Milling tool wear sample.
Tool blade image: 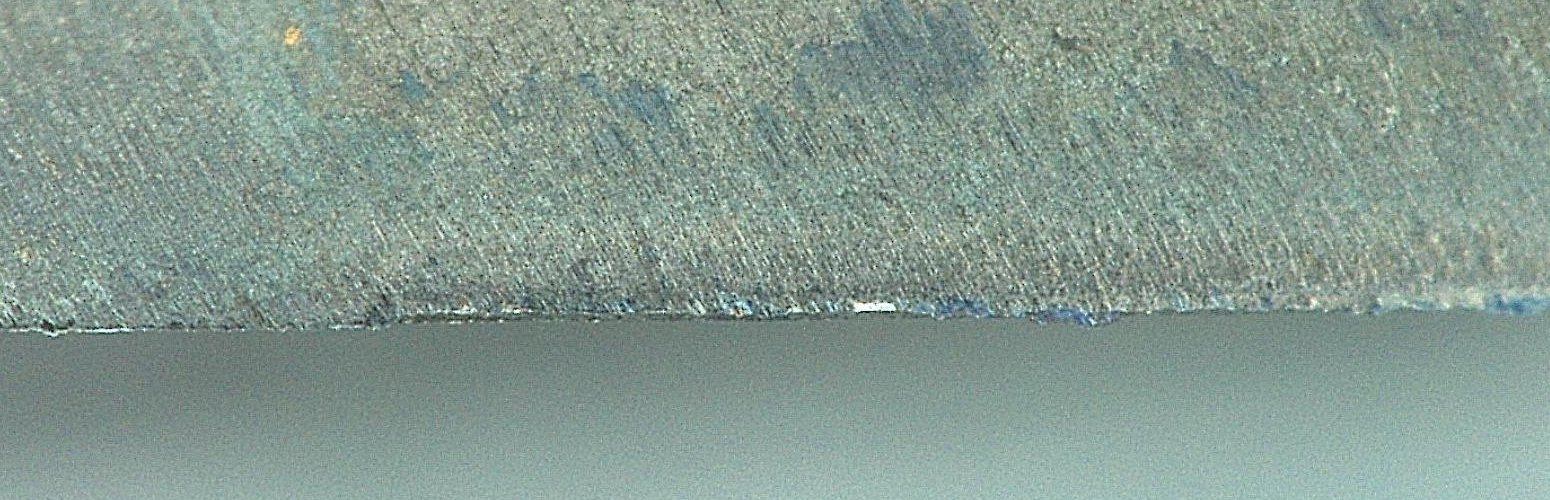
Chip image: 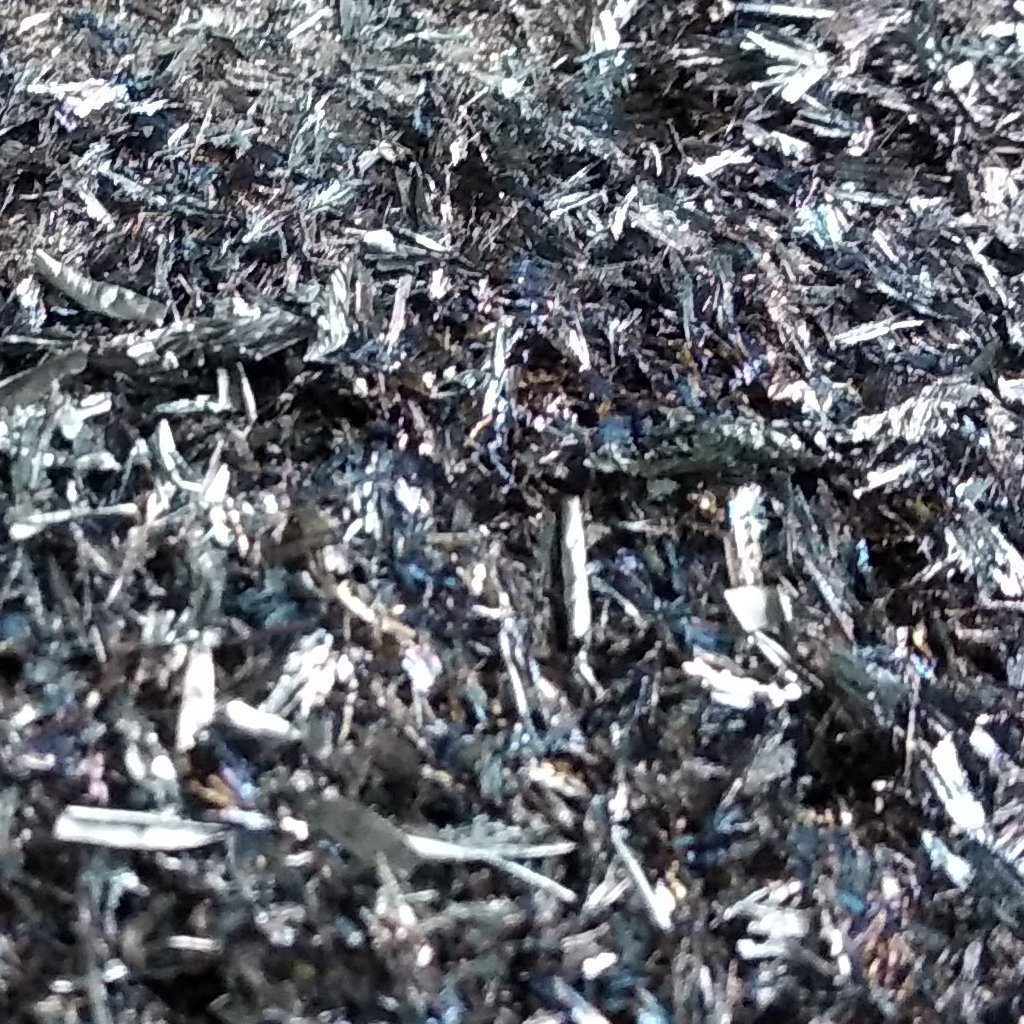
Workpiece image: 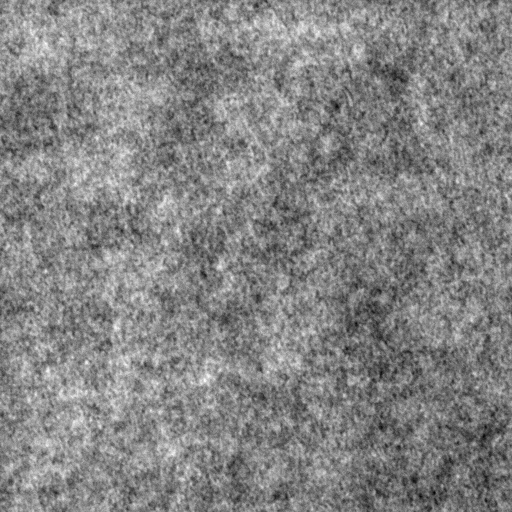
Tool wear state: dulled
Gaps: 20.48
Flank wear: 121.2
Overhang: 13.17
Force-signal Mel-spectrograms (X, Y, Z axes): 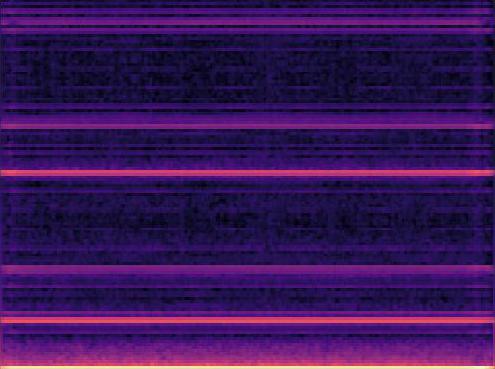 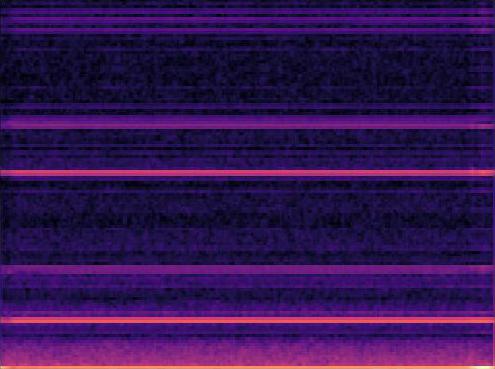 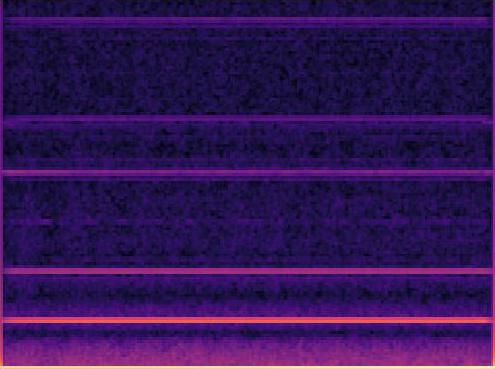
Force-signal scalograms (X, Y, Z axes): 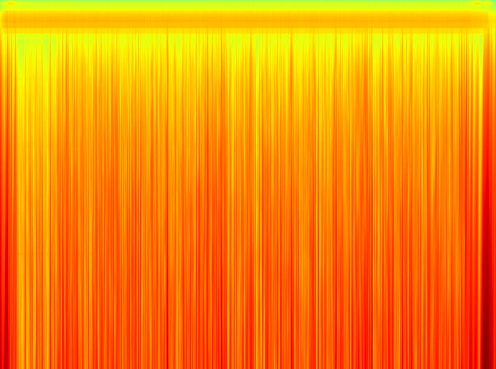 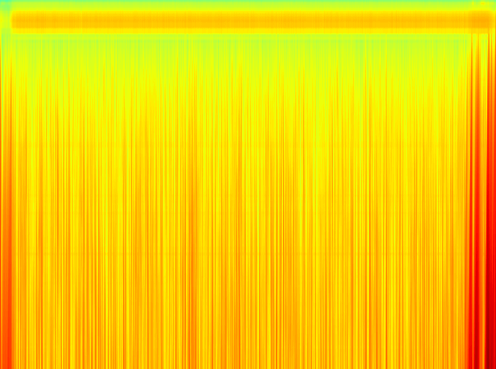 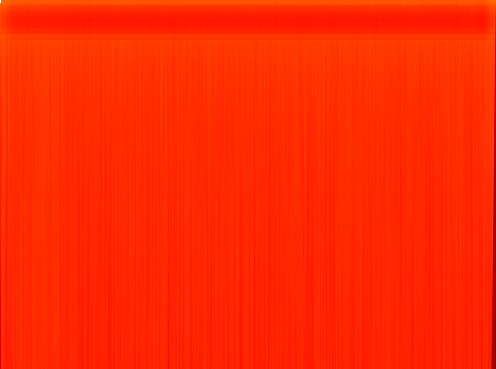
Force phase: accelerated_severe_wear